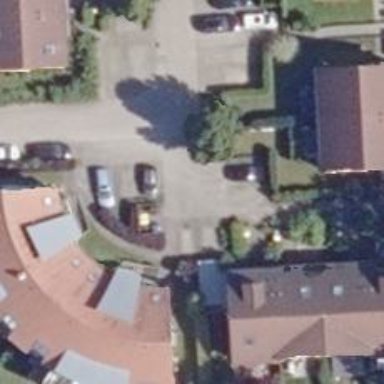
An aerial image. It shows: Driveway in living street.